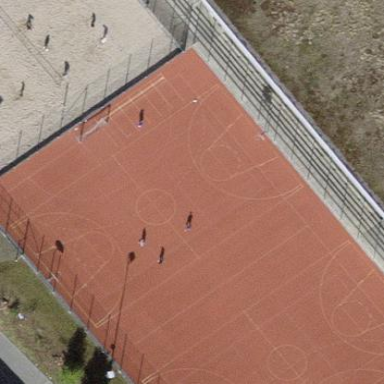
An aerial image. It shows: Multi-sport pitch for leisure land activities.